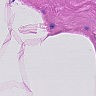
Metastatic tissue present: no